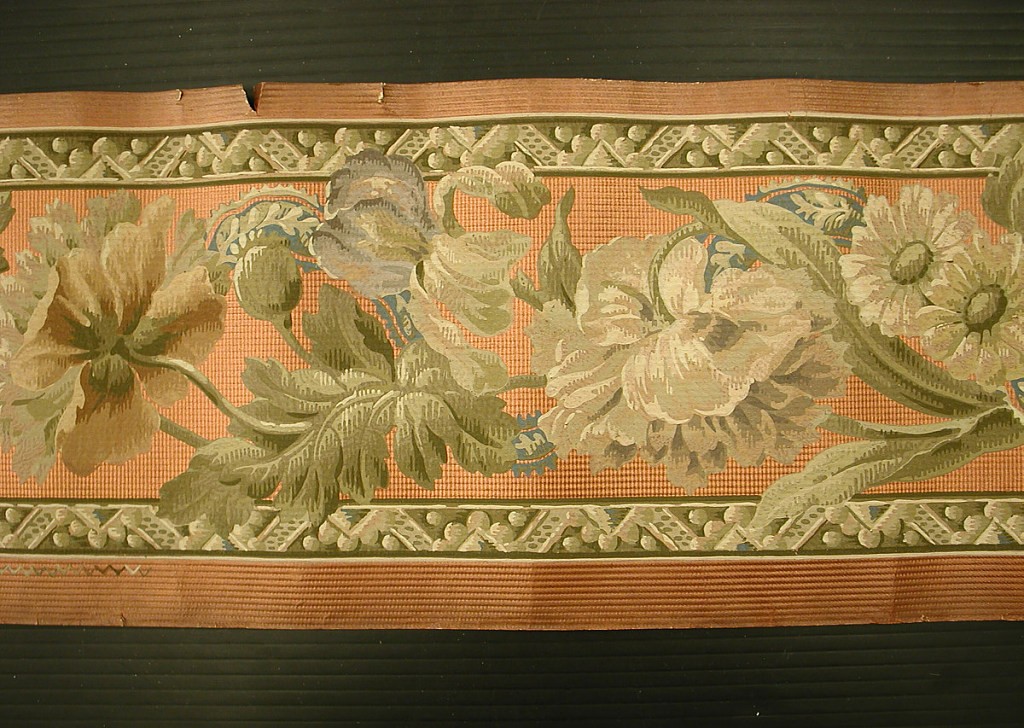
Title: Border
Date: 1880–90
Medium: Block-printed paper, embossed
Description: Main central band of several different flower species, with narrow bands of geometric motifs above and below. Printed in colors on a metallic copper ground on embossed paper.